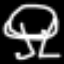
Label: frog